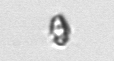
Label: Heterocapsa_rotundata